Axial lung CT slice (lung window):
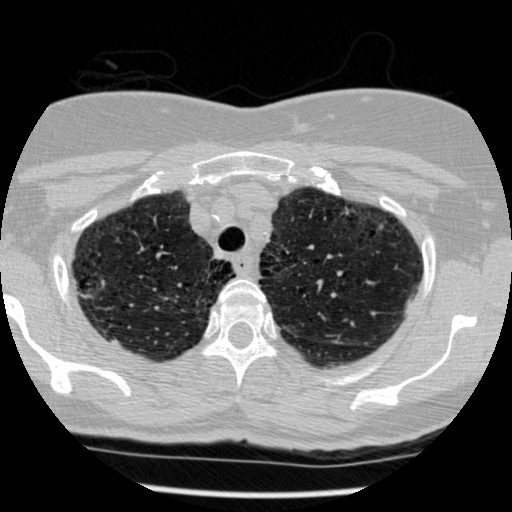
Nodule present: no